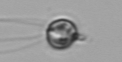
Label: flagellate